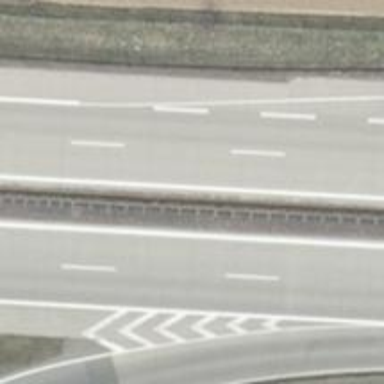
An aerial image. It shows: Motorway with concrete surface.